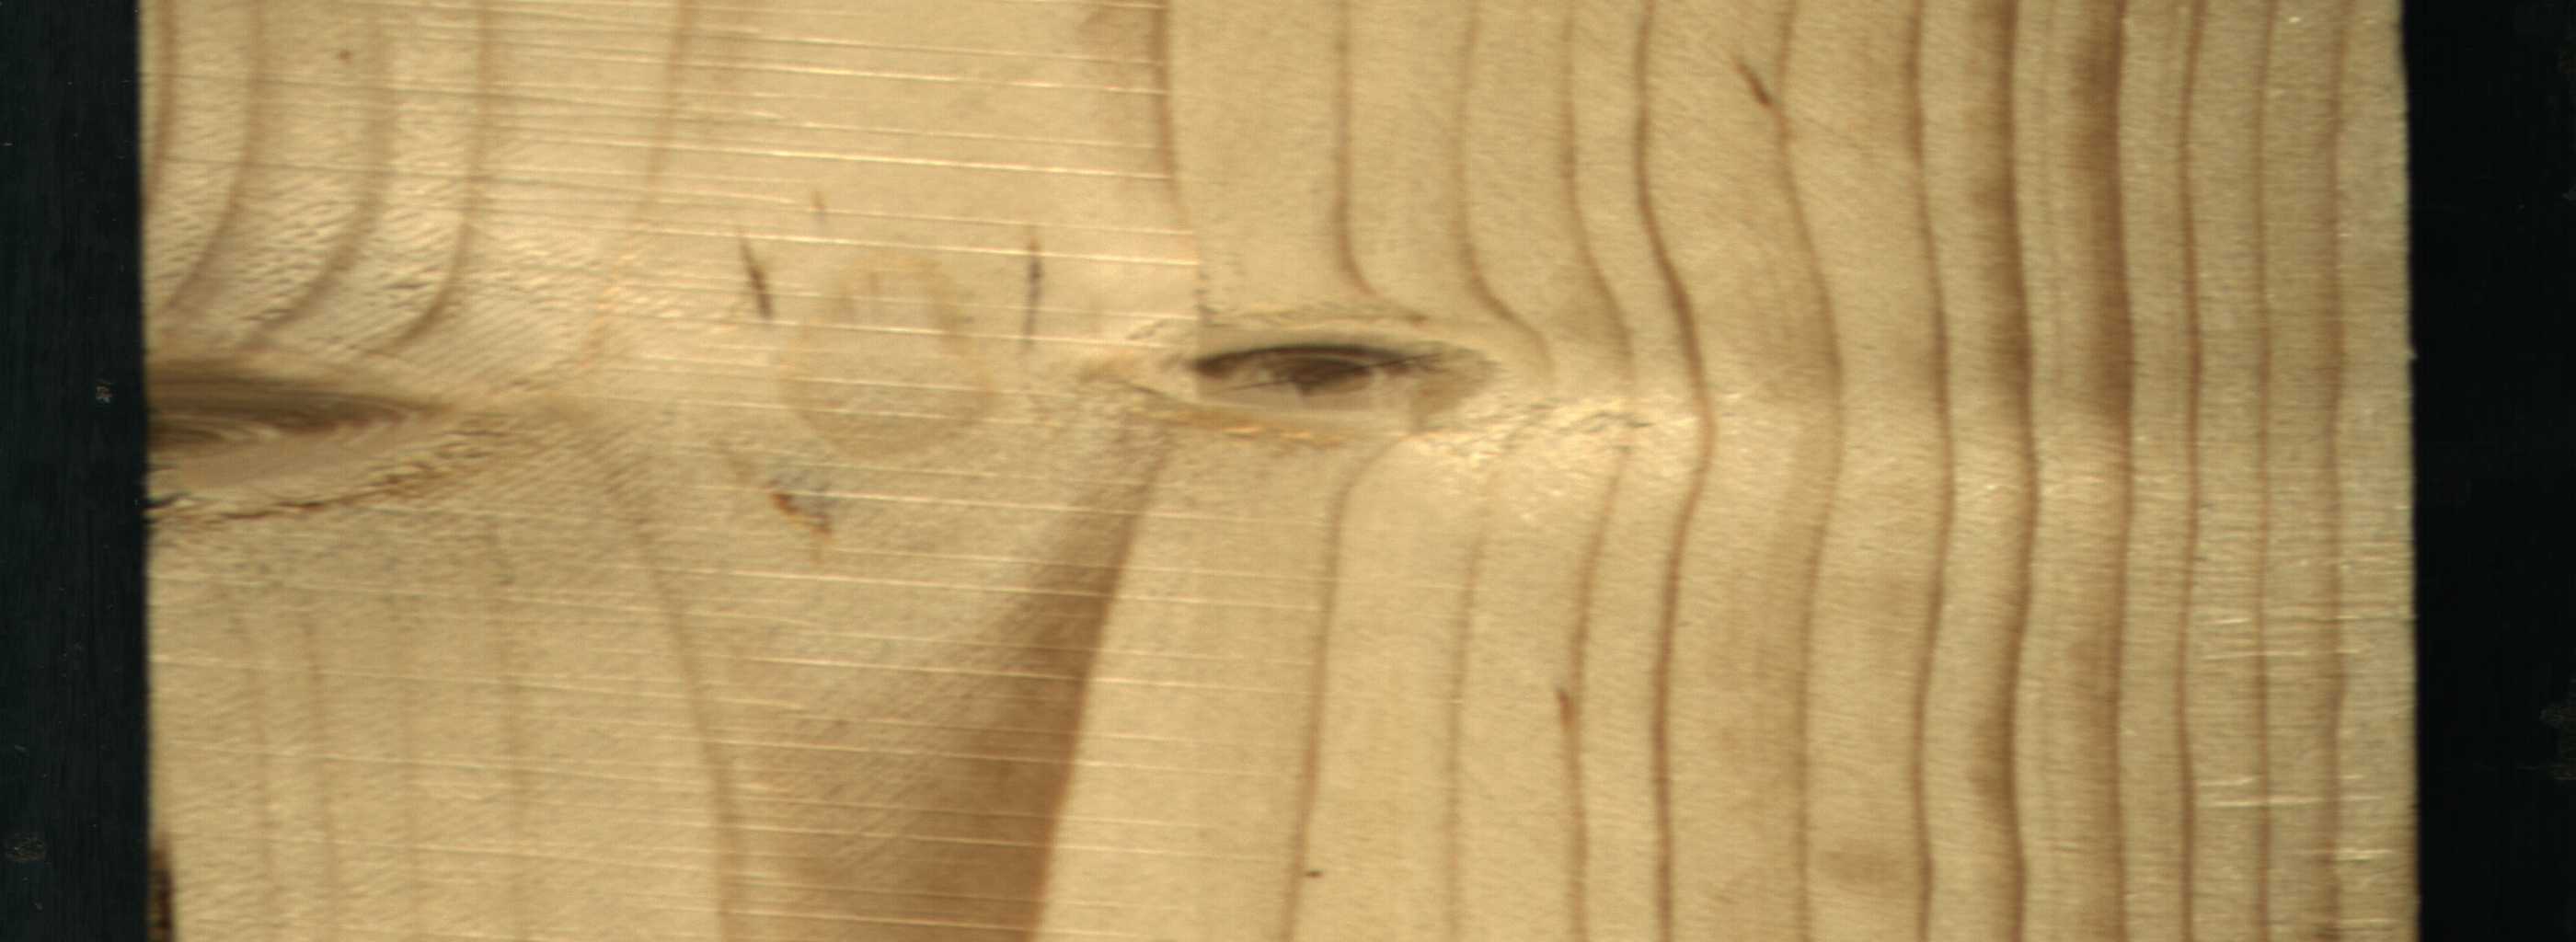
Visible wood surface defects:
resin
knot_with_crack
Live_Knot